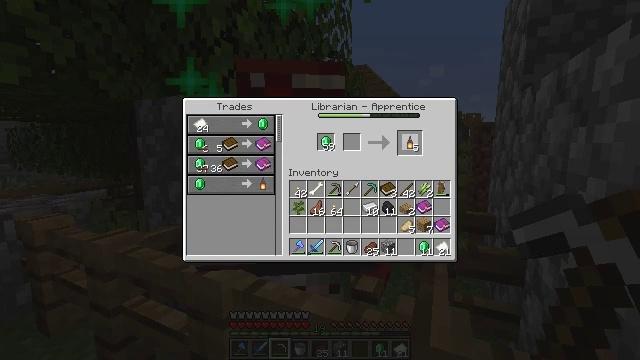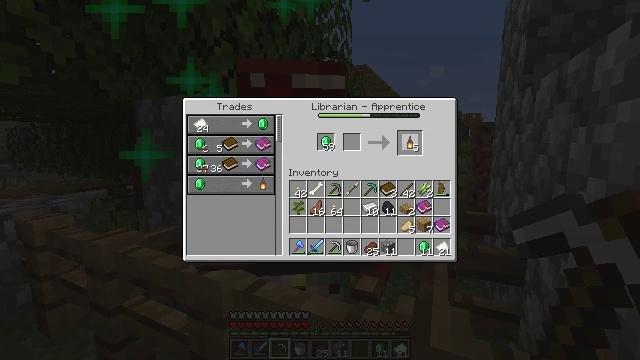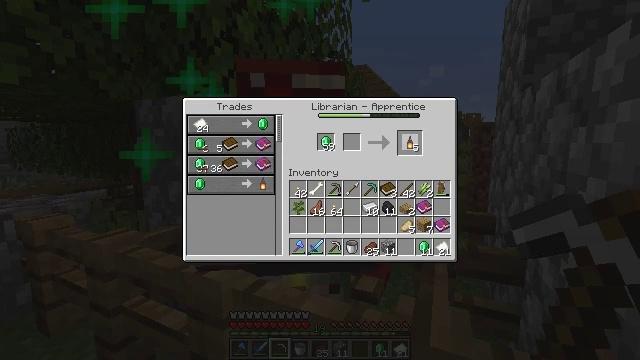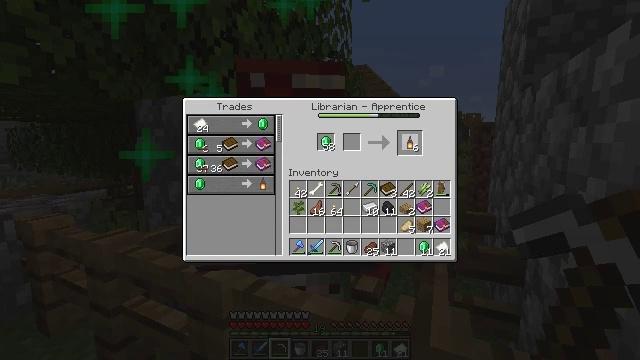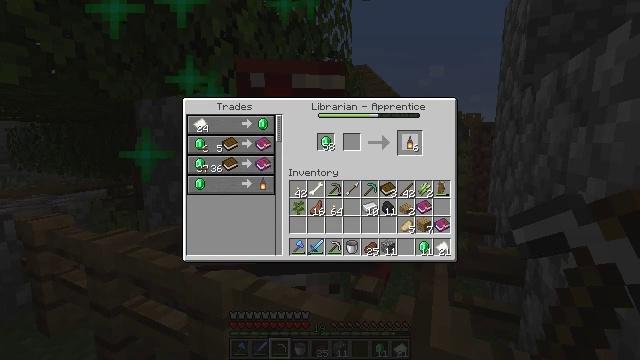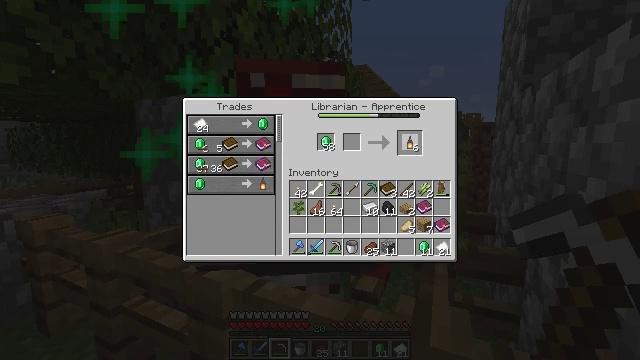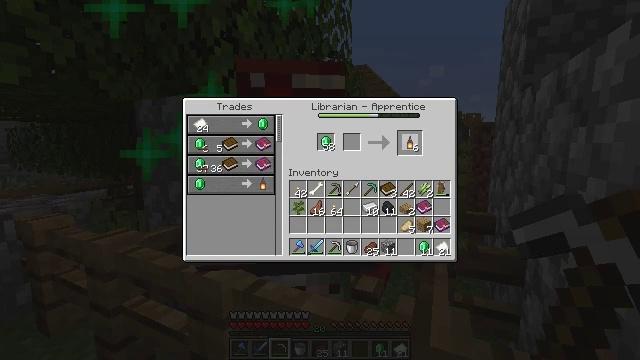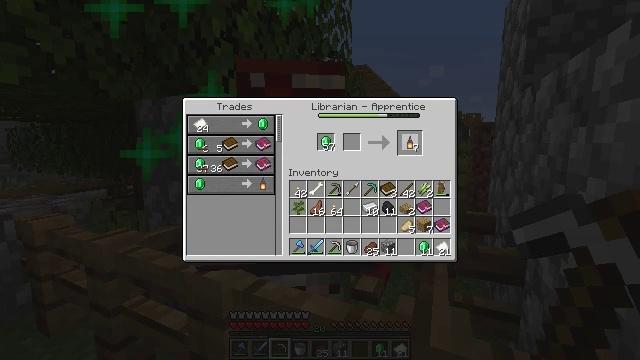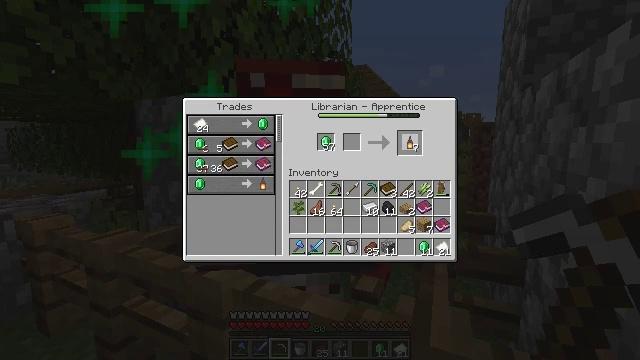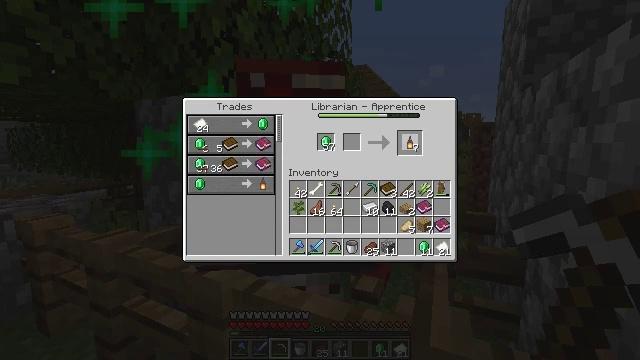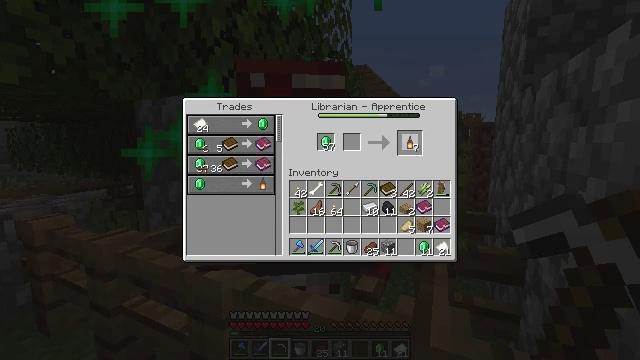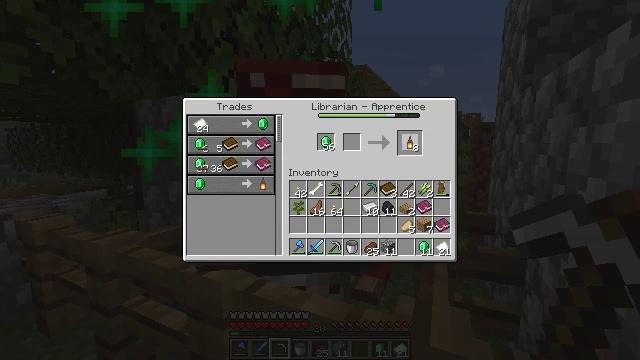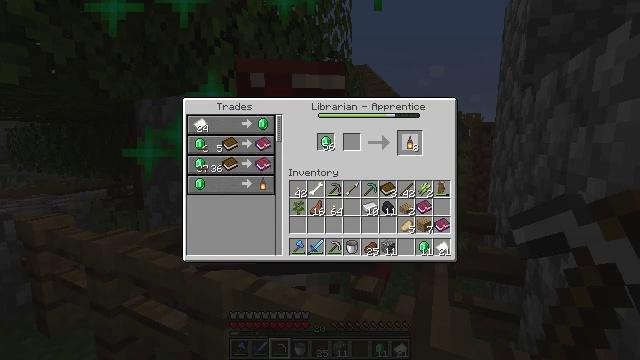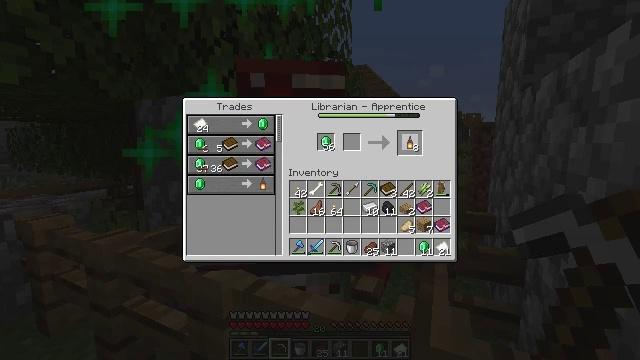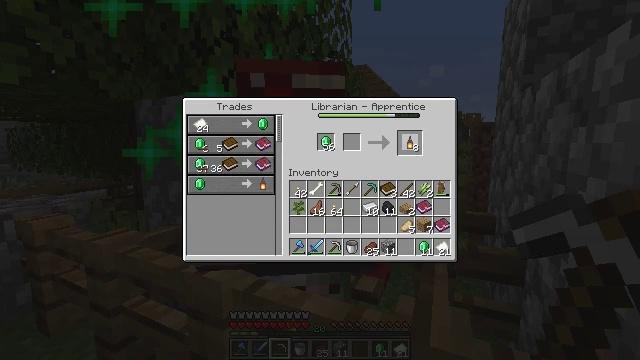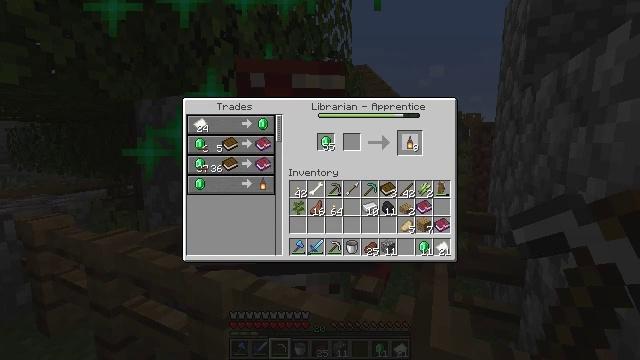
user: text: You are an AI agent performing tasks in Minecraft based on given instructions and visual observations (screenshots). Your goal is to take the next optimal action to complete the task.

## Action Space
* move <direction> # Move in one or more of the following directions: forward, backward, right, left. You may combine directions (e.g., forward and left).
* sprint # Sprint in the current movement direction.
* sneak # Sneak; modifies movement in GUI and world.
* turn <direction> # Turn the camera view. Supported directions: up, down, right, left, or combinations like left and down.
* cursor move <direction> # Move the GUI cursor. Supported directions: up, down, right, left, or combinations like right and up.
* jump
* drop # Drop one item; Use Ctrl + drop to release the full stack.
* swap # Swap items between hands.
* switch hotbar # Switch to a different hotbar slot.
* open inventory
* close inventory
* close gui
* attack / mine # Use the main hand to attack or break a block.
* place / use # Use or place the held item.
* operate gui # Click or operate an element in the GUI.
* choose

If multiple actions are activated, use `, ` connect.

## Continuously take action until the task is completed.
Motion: motion action
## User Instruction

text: Combine iron nuggets and a torch to create a lantern.
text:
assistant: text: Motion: operate gui
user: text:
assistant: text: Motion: operate gui
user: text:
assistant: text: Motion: no_op
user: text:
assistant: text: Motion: operate gui
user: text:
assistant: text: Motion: operate gui
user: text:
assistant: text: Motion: operate gui
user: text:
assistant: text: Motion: no_op
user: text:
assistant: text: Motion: operate gui
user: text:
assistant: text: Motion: operate gui
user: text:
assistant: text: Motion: operate gui
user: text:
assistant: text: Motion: no_op
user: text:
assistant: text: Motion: operate gui
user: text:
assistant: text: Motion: operate gui
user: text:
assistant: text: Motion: operate gui
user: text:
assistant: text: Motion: no_op
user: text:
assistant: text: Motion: operate gui
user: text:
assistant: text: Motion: operate gui
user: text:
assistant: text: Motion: operate gui
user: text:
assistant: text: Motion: no_op
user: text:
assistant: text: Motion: no_op
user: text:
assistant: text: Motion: no_op
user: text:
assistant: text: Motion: no_op
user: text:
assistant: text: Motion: no_op
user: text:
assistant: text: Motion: no_op
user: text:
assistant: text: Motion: no_op
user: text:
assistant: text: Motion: no_op
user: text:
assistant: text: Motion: no_op
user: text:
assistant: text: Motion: operate gui
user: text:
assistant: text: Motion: operate gui
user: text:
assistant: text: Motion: operate gui